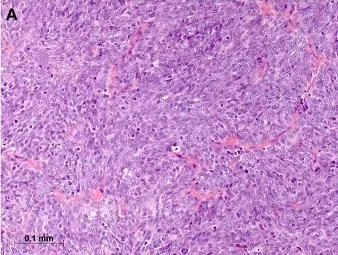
Histomorphological and immunohistochemical analysis of parietal pleura, biopsy from 2018:. H & E staining.
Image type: pathology (h&e)